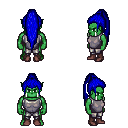
a pixel art fantasy rpg character, male body template, orc, green skin, steel chest armor, metal pants, blue extra-long topknot hairstyle, maroon shoes, four views (front, back, left, right), 2x2 character sprite sheet, small pixel art, hard edges, no anti-aliasing